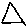
Label: triangle